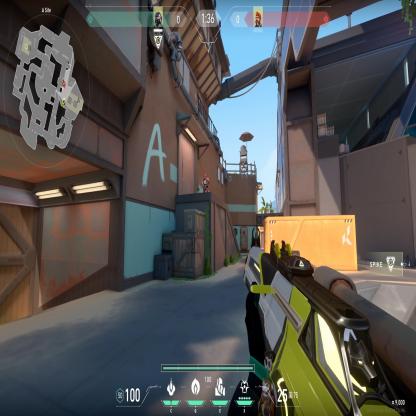
Label: enemy